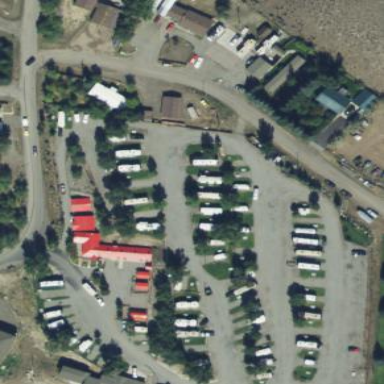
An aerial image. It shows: Caravan site for tourism.